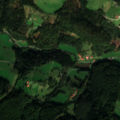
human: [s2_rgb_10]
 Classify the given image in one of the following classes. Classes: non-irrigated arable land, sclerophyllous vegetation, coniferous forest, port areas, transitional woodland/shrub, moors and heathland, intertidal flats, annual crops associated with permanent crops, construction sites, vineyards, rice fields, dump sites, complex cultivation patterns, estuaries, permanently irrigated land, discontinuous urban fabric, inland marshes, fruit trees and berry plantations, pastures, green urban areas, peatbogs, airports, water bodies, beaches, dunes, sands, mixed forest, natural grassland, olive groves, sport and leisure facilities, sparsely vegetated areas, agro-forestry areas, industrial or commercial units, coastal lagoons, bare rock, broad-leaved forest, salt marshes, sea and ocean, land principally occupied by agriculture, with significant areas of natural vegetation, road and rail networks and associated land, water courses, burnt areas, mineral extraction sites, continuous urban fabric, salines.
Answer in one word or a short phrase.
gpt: pastures, land principally occupied by agriculture, with significant areas of natural vegetation, broad-leaved forest, mixed forest